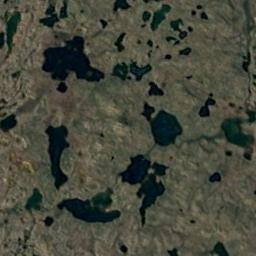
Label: wetland